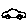
Label: car